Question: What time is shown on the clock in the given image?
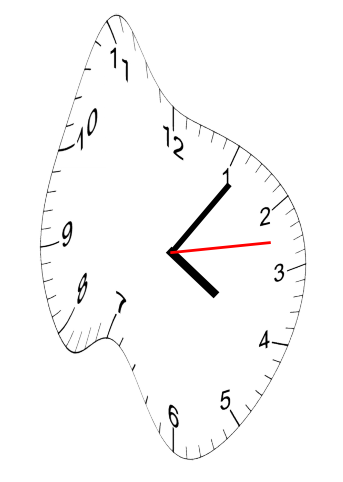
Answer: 04:06:13